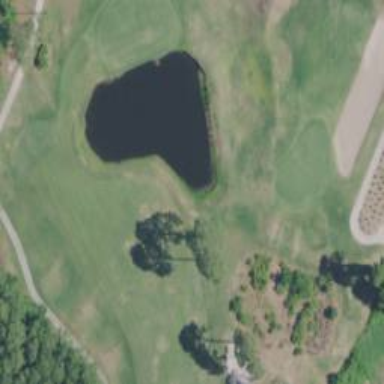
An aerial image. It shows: View of golf hole.